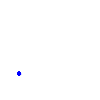
Particle: pion